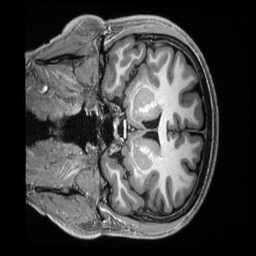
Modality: T1w
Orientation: coronal
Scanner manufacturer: siemens
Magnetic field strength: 3 T
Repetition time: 2.5 s
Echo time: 0.00231 s